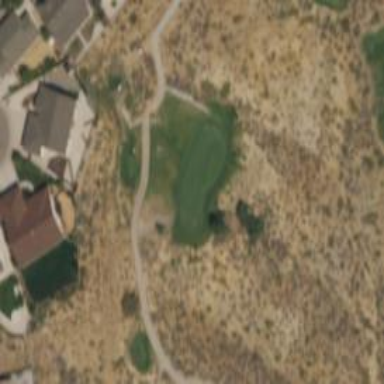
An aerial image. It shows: View of golf hole.